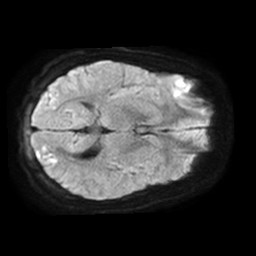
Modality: TRACE
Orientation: axial
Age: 34
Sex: female
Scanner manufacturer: philips
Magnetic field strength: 1.5 T
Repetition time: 3.409 s
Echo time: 0.06922 s